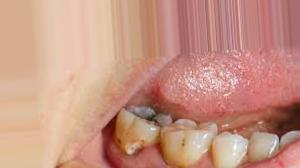
Condition: Caries